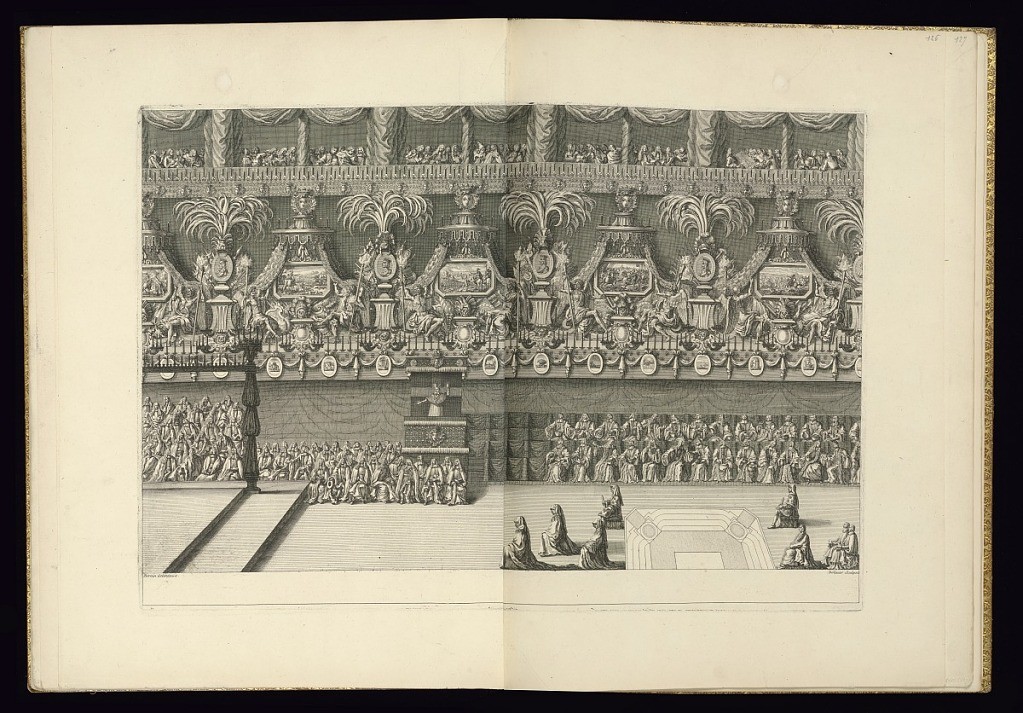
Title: Funeral Ceremony
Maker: Jean Berain, the elder, French, 1640-1711
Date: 1711
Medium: Engraving on laid paper
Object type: Bound print
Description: Funeral ceremony in a church. At the upper level are well-dressed bystanders; on the ground floor are bystanders as well as church officials. The back wall is decorated with baldachins above military scenes, flanked by skeletons. The plate is signed. This is the same plate as 1921-6-201-125, although from a different printing as Berain's signature is modified.